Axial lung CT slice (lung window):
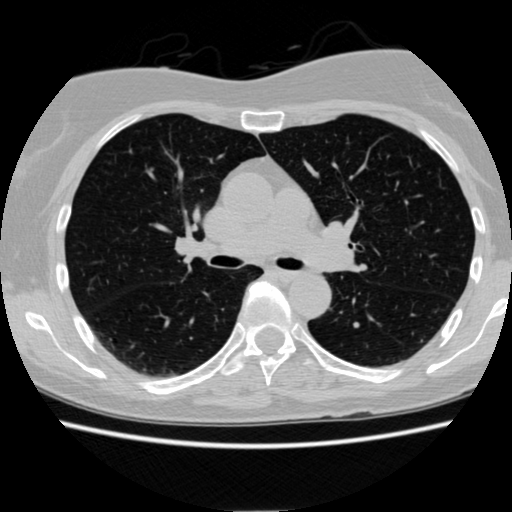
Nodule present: no